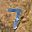
Label: 7